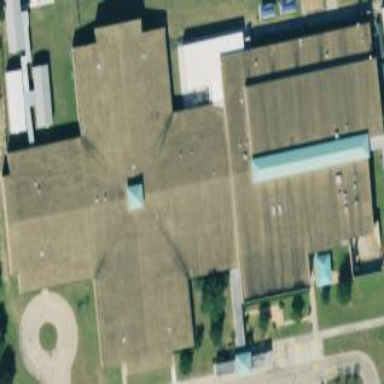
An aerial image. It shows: School building.